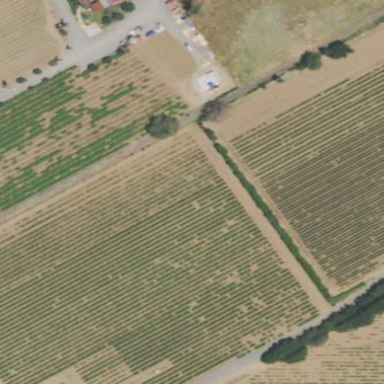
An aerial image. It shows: Vineyard growing grapes.